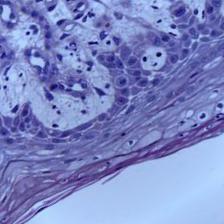
Diagnosis: OSCC